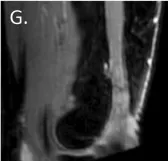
Contrast-enhanced T1-weighted MR images of desmoid tumor before and after MR-HIFU treatment. No tumor recurrence at 35.
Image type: radiology (mri)